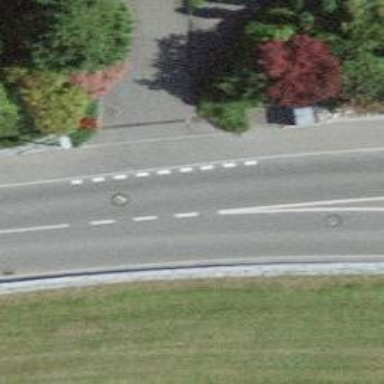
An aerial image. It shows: Unmarked road crossing.